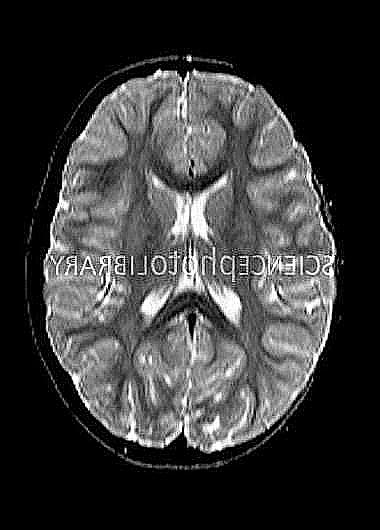
Label: notumor